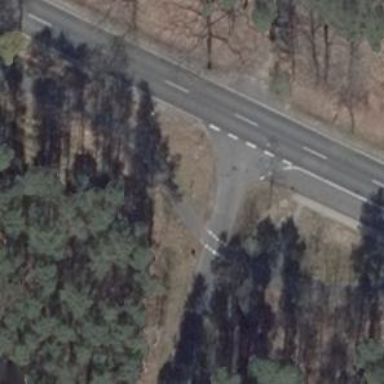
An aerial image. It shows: Asphalt path.